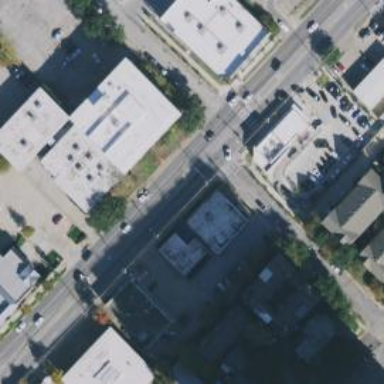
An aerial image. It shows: Secondary road with separate sidewalks.